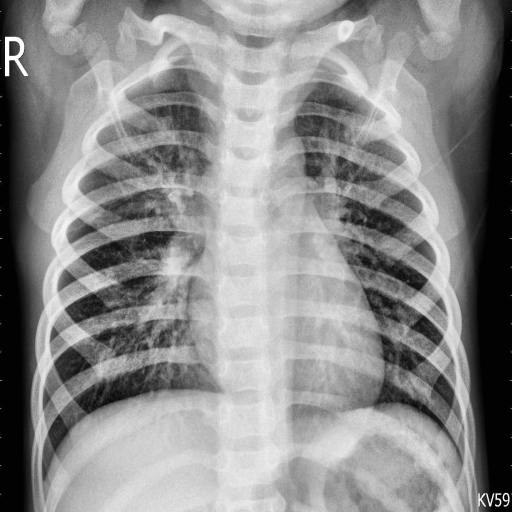
Finding: PNEUMONIA